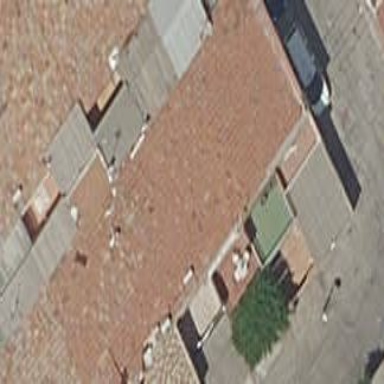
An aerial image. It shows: Terrace building.